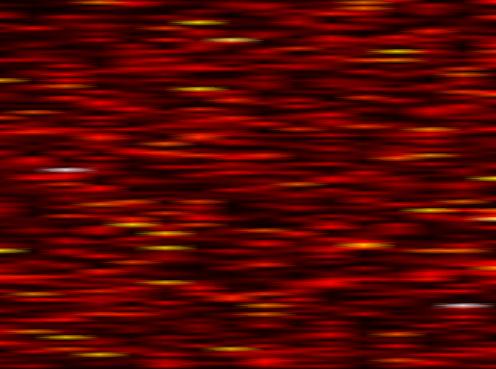
Label: OFDM